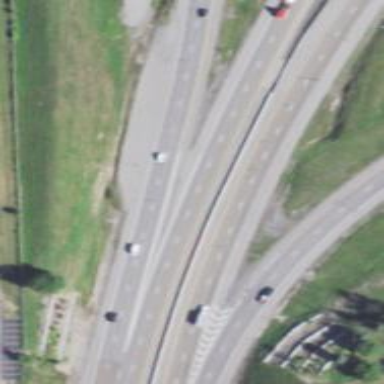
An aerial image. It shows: Asphalt motorway link.